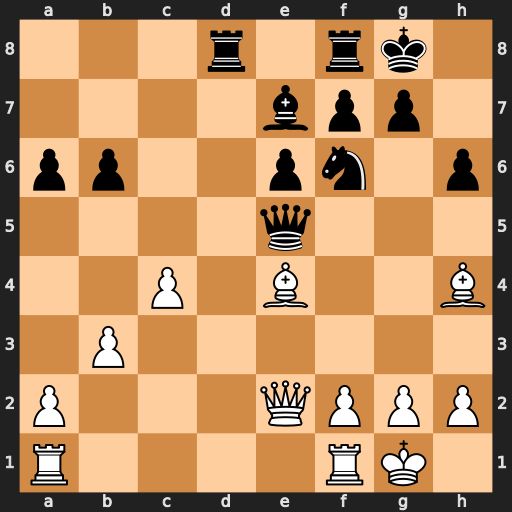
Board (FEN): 3r1rk1/4bpp1/pp2pn1p/4q3/2P1B2B/1P6/P3QPPP/R4RK1
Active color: w
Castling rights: -
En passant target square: -
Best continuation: Bh7+ Nxh7 Qxe5